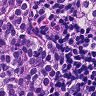
Metastatic tissue present: yes